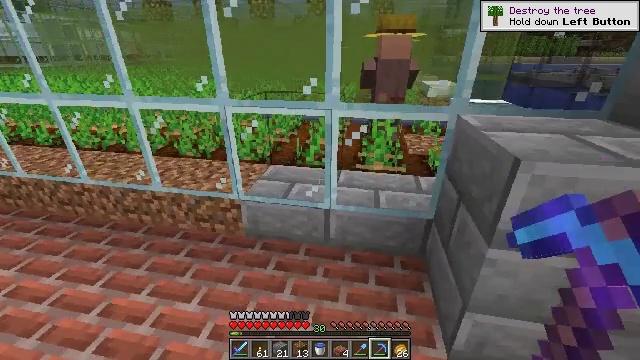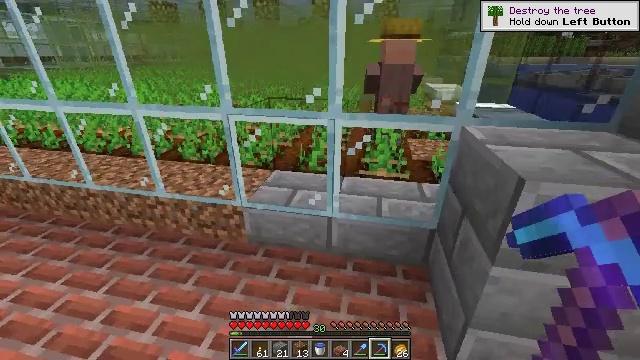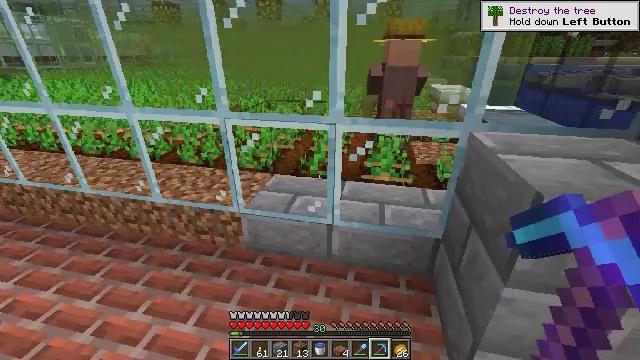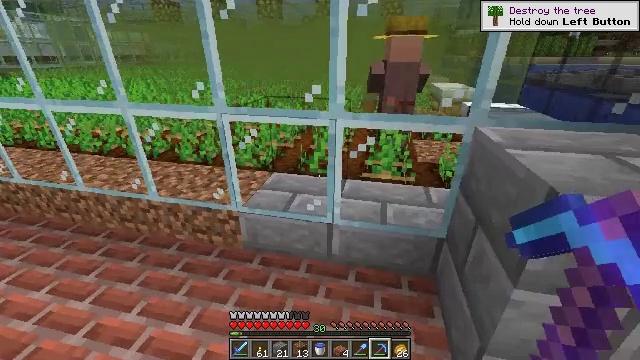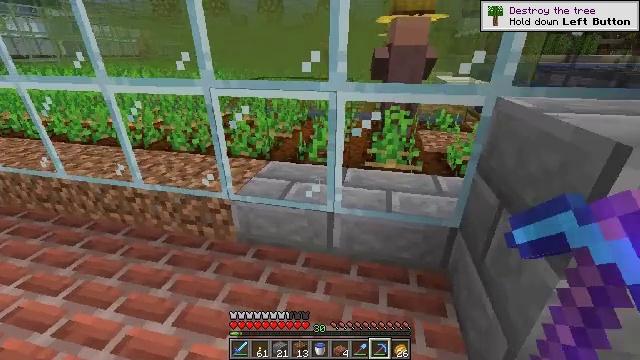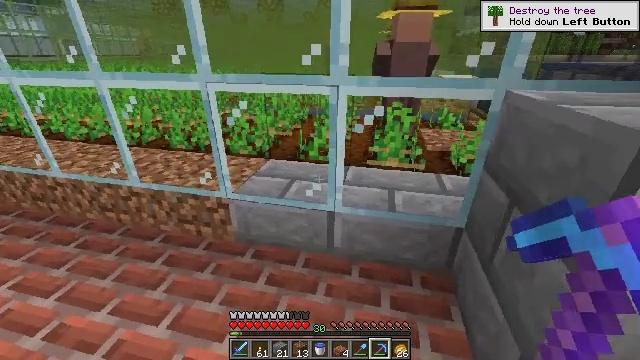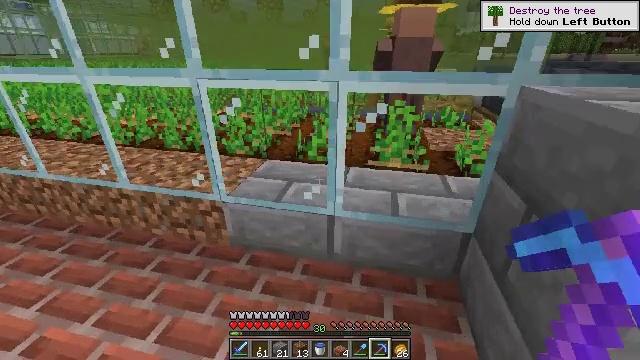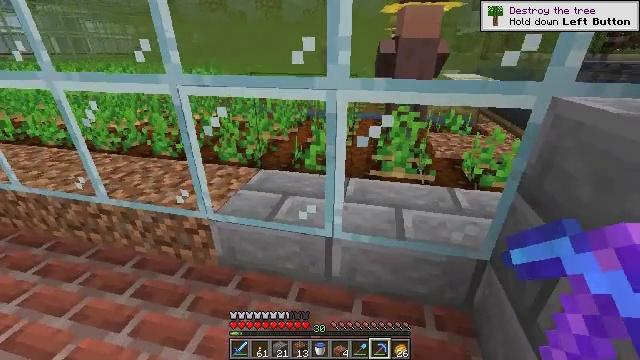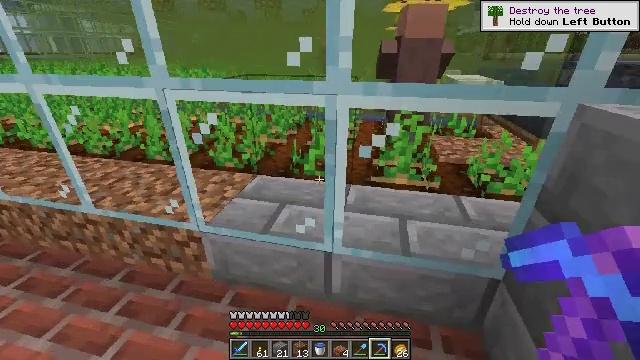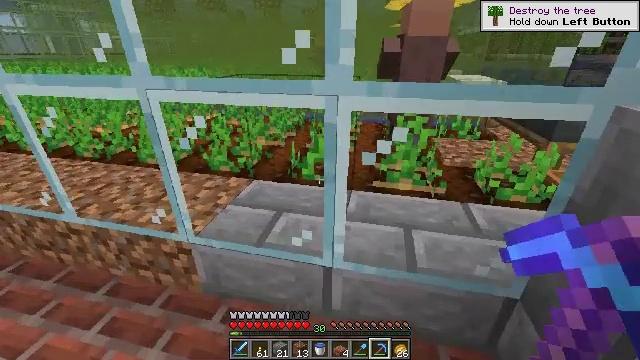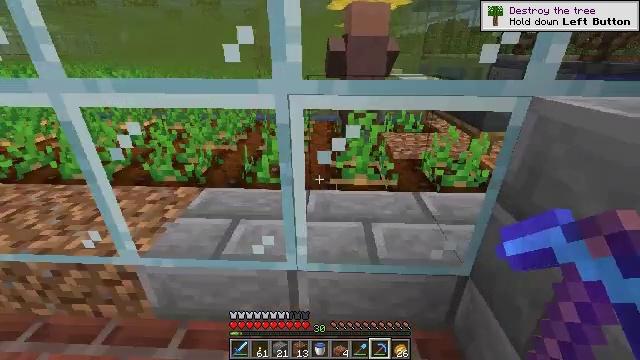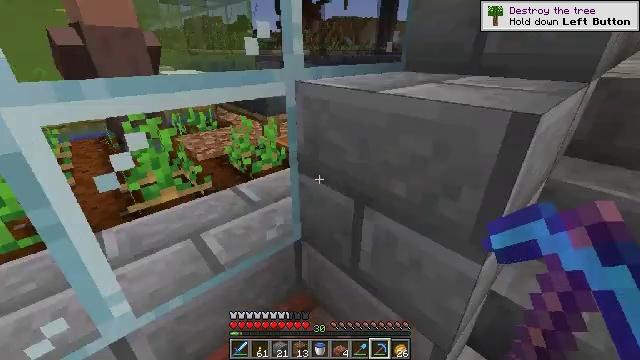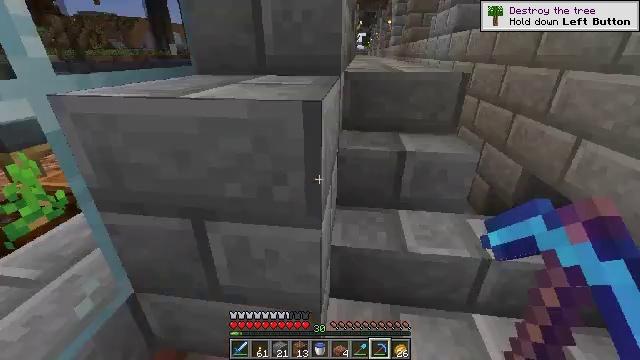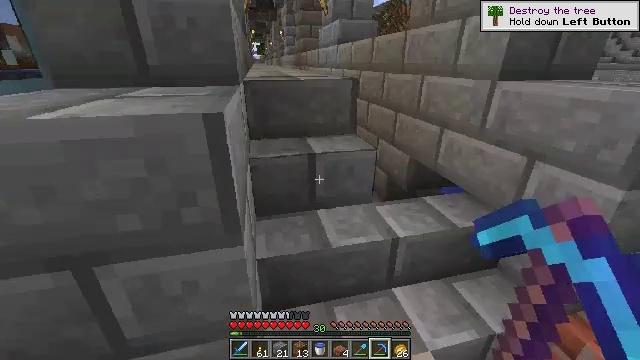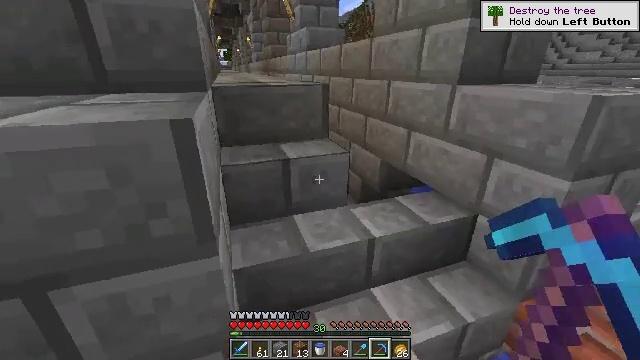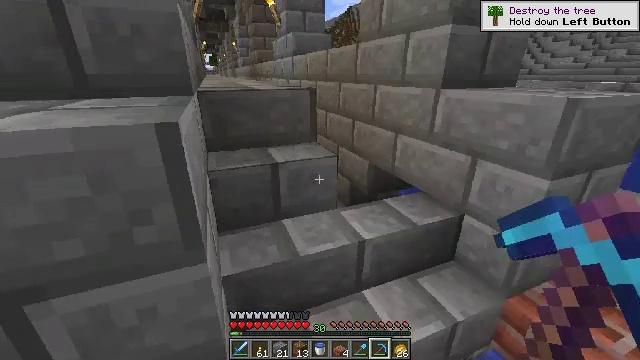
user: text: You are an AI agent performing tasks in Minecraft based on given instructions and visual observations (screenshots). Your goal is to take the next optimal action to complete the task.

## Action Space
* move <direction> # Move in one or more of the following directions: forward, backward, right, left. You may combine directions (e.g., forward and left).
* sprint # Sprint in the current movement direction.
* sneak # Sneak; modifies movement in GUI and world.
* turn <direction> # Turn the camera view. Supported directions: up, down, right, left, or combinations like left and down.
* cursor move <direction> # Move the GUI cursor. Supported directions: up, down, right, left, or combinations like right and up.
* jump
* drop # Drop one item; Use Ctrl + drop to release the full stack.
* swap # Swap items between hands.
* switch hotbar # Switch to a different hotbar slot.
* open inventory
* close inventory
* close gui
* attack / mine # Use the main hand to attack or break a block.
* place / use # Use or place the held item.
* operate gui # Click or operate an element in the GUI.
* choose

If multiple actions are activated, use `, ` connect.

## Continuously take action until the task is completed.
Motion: motion action
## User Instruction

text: Collect the brick slab from a structure.
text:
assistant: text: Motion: move forward, jump
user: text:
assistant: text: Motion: move forward, jump
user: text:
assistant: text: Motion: move forward, jump
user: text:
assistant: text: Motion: move forward, jump
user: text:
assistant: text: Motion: move forward, jump
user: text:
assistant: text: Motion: move forward
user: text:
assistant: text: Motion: move forward
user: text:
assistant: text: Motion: no_op
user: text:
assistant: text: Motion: no_op
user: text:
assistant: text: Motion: turn right
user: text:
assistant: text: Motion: turn right
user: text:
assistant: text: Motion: turn right
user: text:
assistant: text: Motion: turn right and up
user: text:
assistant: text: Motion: turn right and up
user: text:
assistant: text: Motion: turn right
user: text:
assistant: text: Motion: turn right
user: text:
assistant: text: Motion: turn right
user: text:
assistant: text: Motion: no_op
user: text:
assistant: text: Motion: turn right
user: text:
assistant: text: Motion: turn right and down
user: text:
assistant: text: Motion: turn right and down
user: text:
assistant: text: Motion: turn right and down
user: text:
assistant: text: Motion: turn right and down
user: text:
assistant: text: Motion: turn right and down
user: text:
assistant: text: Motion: turn right and down
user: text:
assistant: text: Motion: turn right and up
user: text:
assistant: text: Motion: turn left and up
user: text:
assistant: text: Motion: turn left
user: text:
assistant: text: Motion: turn left and down
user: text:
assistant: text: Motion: turn left and down